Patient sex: M
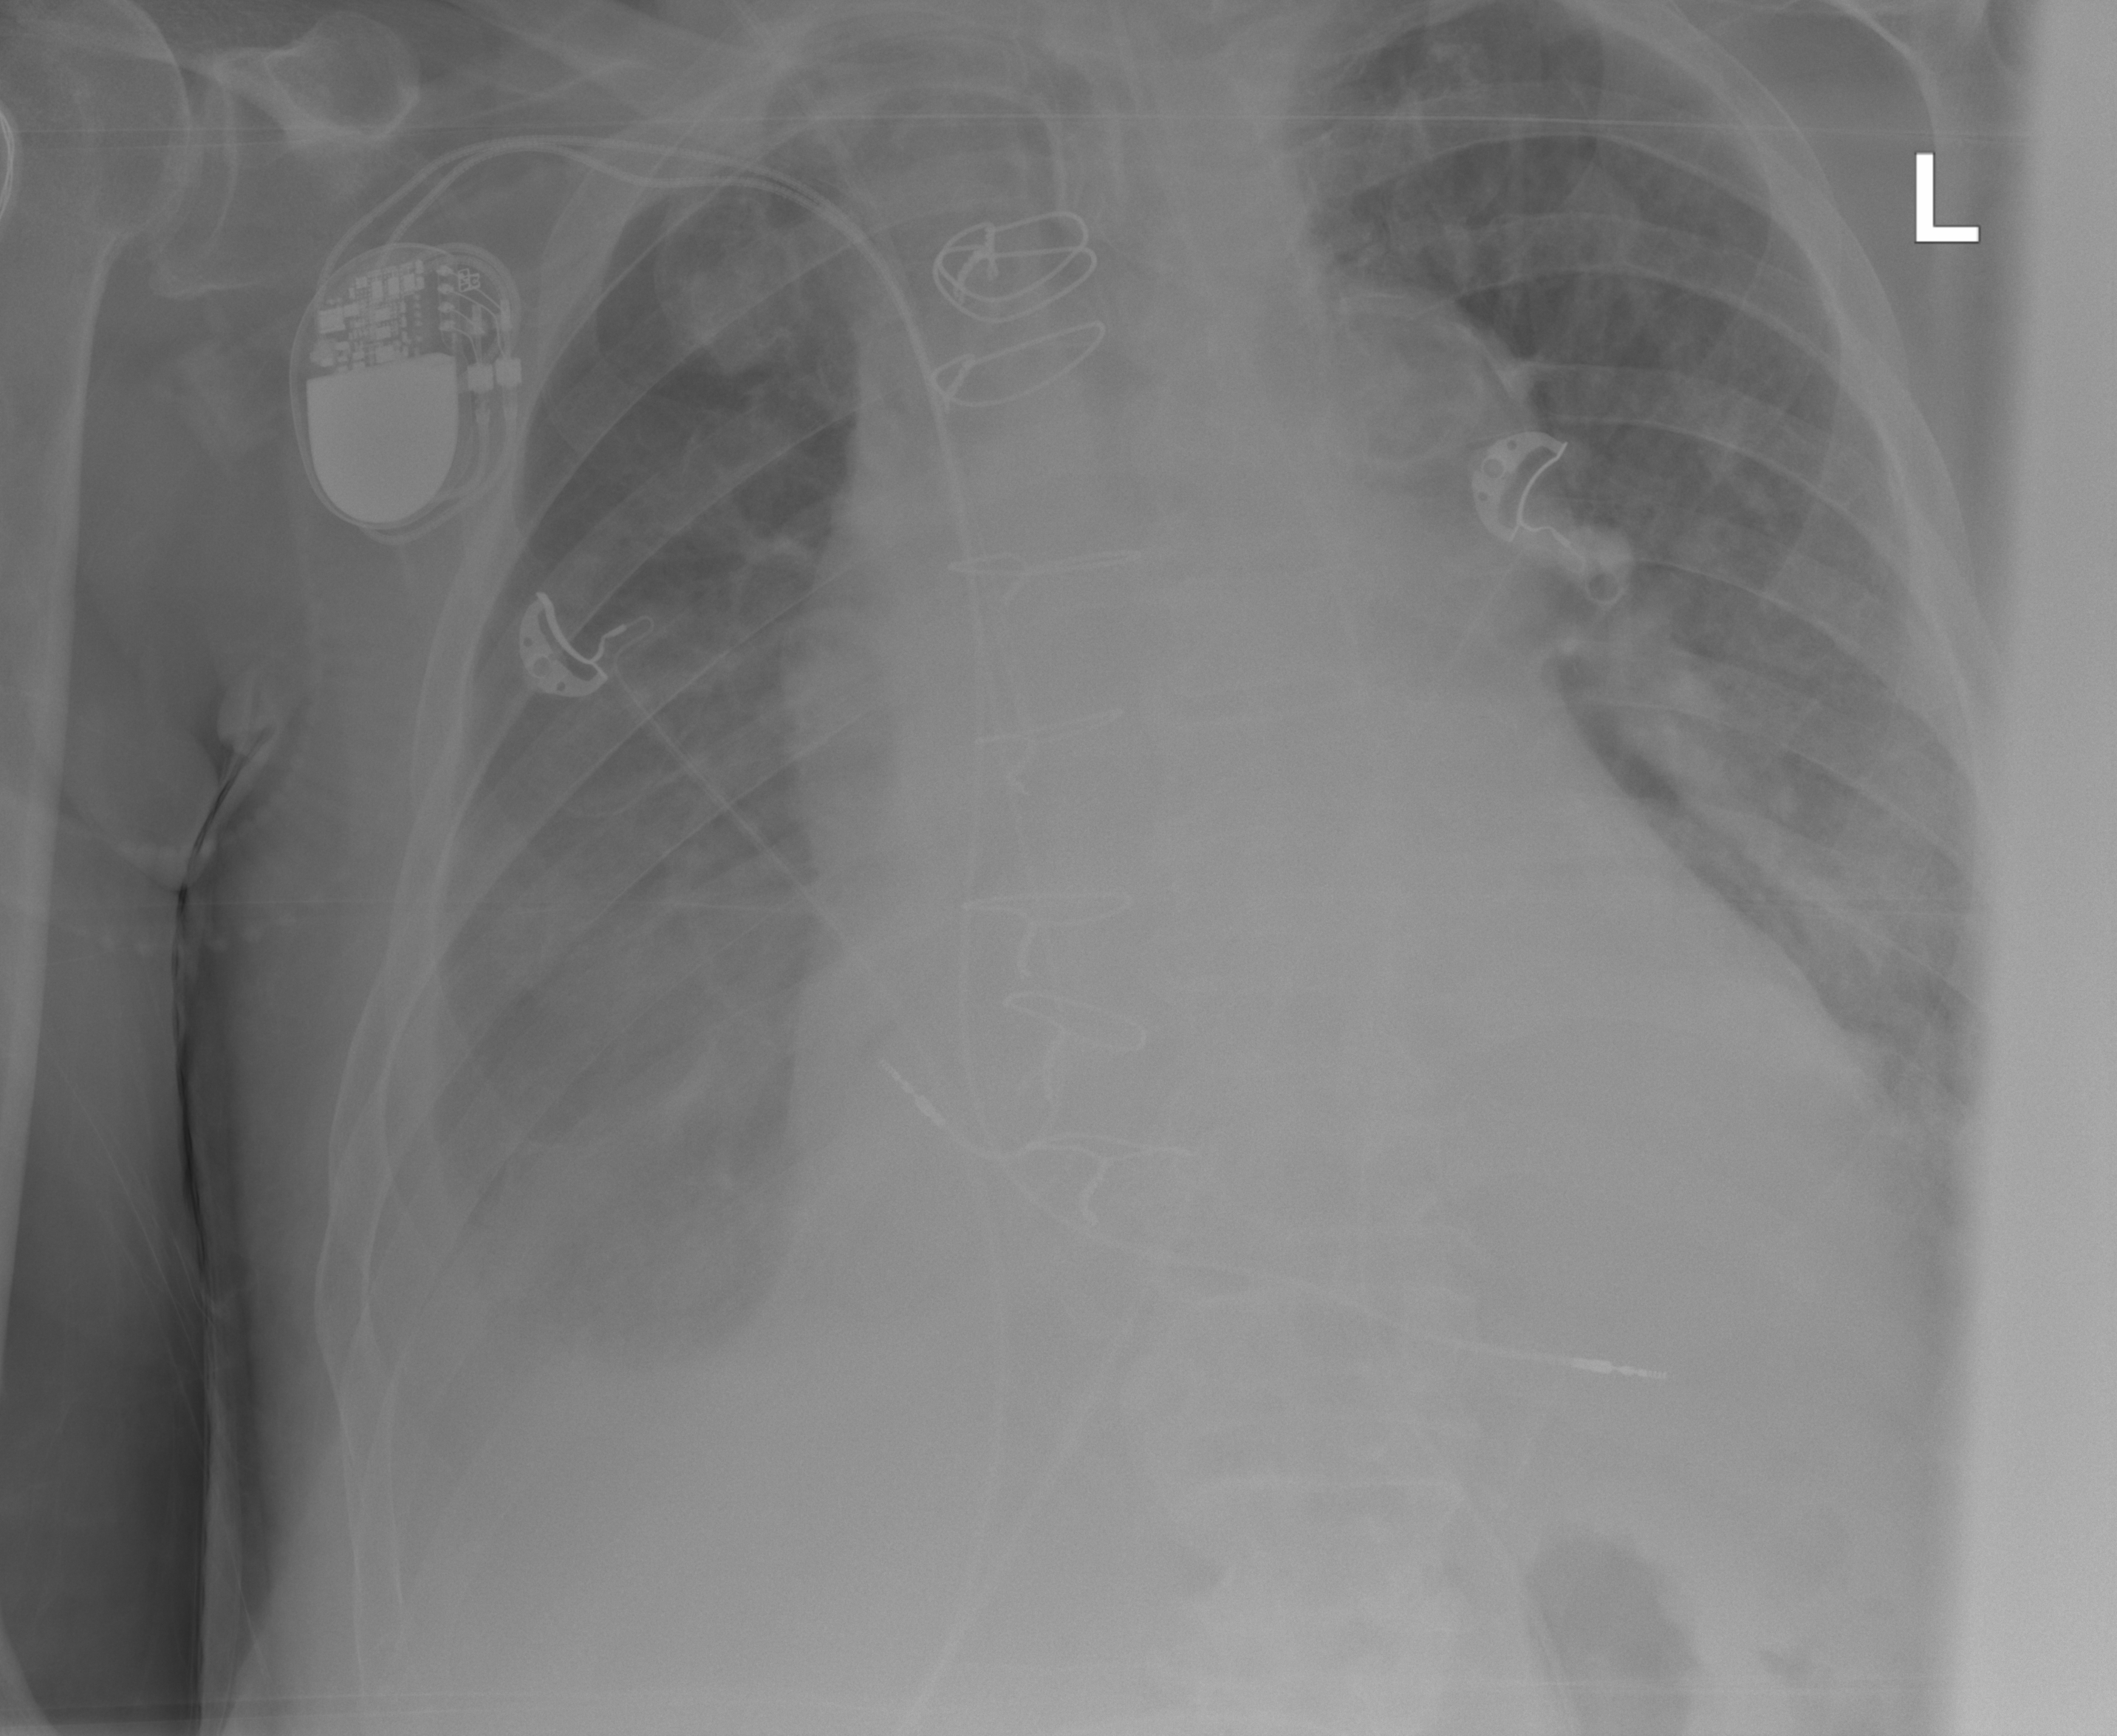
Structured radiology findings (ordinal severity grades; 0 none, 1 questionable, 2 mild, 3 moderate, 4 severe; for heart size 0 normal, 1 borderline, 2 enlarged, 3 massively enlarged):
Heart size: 2
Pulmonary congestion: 2
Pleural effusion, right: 3
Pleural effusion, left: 2
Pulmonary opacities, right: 2
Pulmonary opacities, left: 2
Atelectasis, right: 2
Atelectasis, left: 2